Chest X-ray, PA view. Patient: 43 years old, sex F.
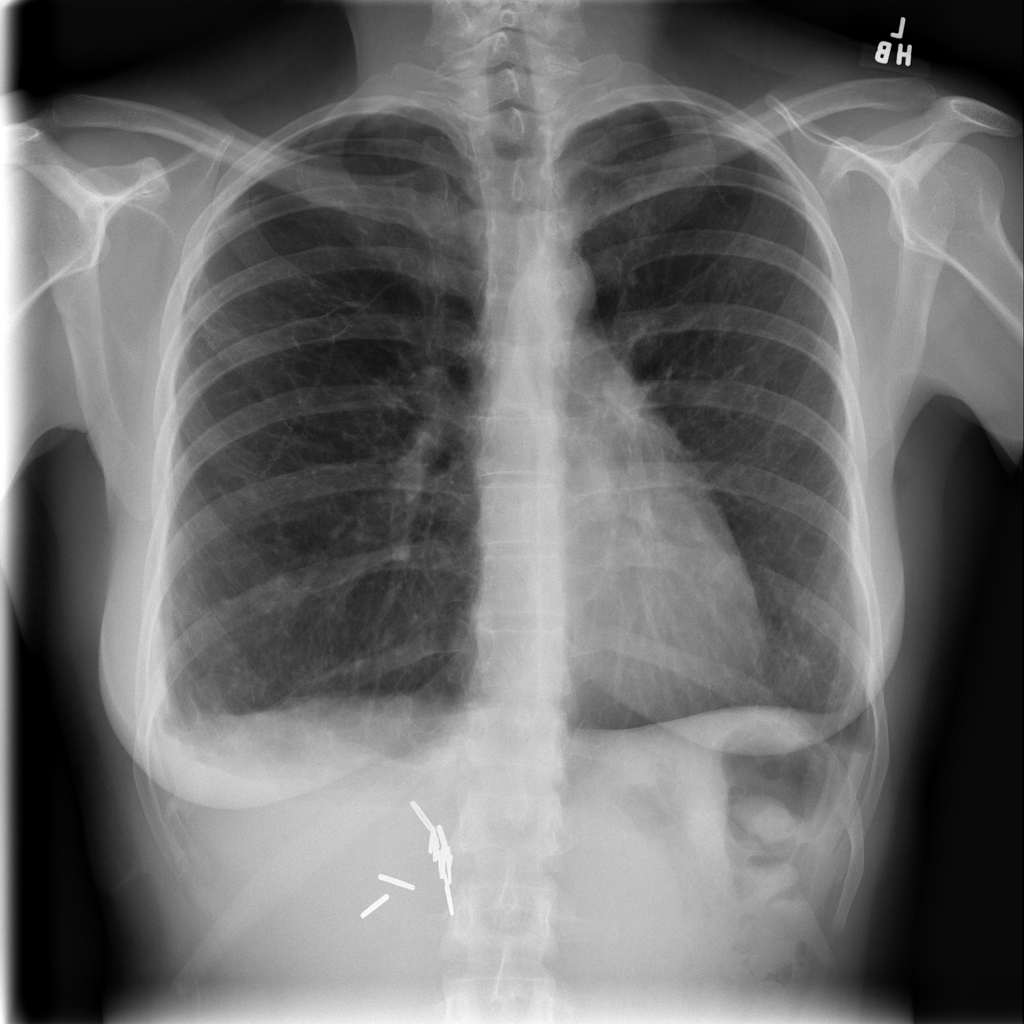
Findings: Effusion, Pleural_Thickening